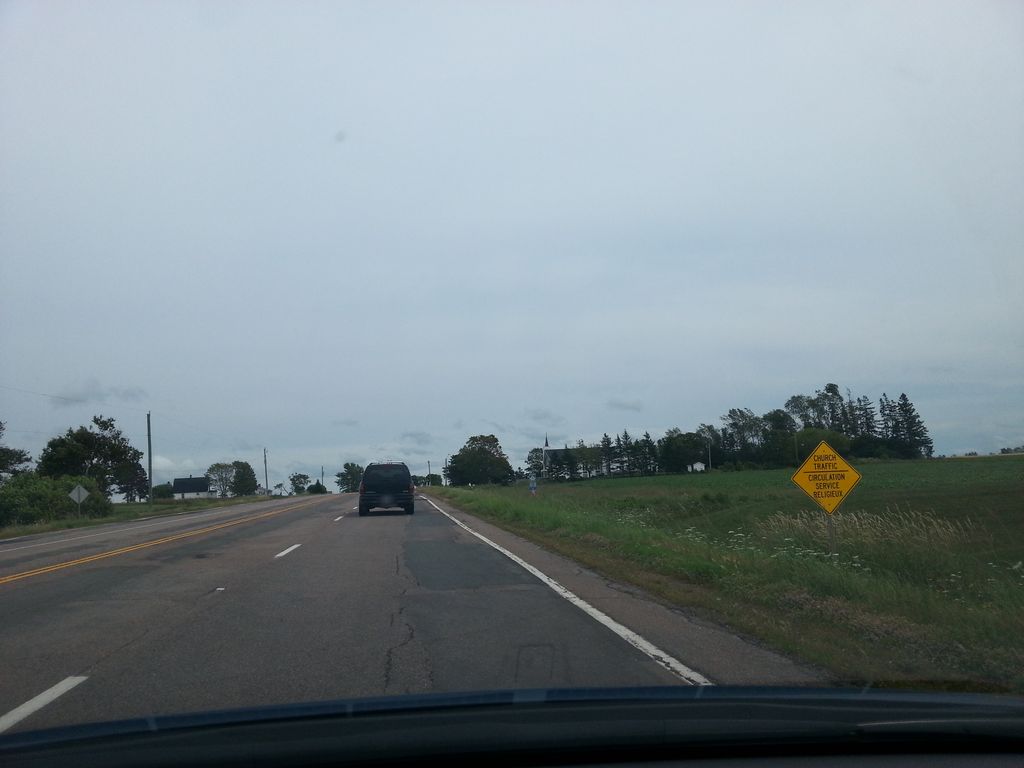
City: charlottetown